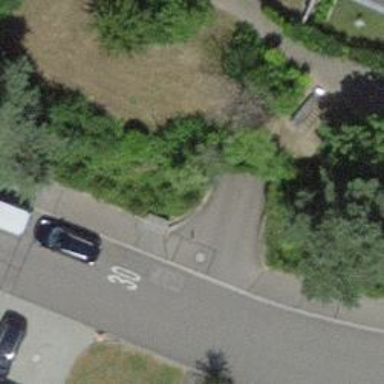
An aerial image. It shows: Parking entrance.